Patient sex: F
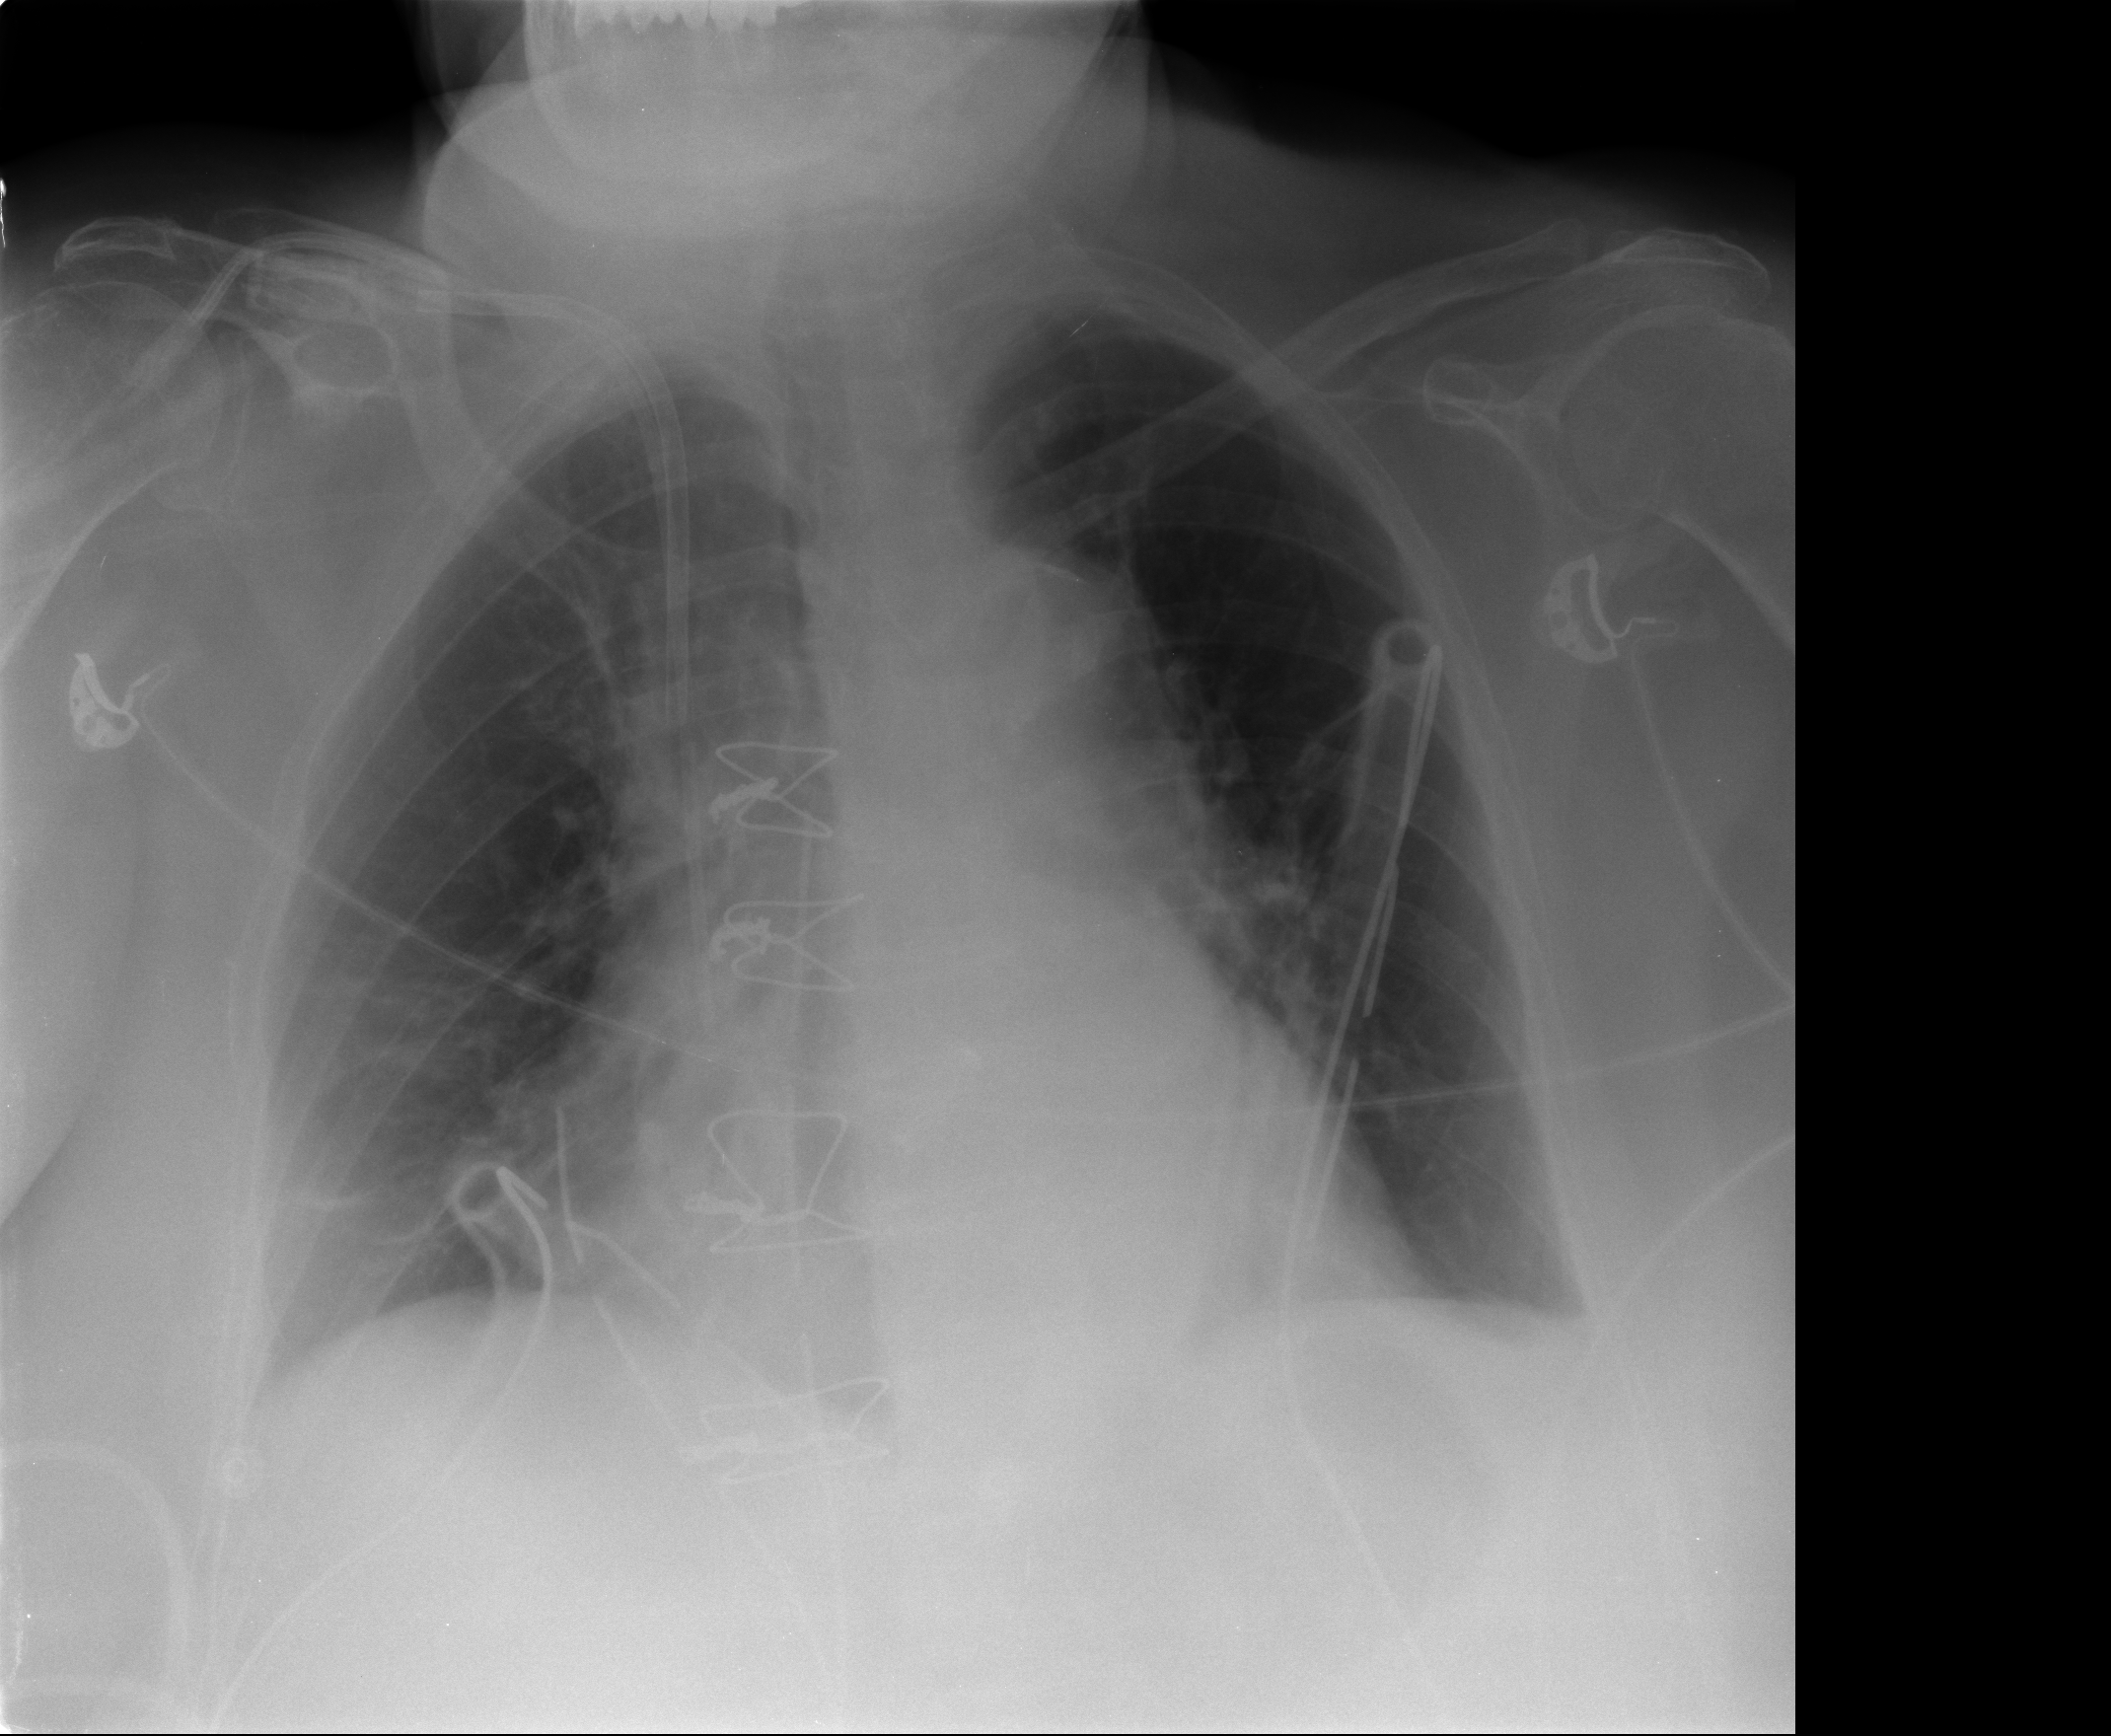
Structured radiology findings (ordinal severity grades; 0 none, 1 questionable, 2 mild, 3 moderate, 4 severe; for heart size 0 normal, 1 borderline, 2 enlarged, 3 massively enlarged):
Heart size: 0
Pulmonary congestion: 0
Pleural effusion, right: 0
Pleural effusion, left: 0
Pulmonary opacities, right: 0
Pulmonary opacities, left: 0
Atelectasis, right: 2
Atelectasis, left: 1